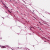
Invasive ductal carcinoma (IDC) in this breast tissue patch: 0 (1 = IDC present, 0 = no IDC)